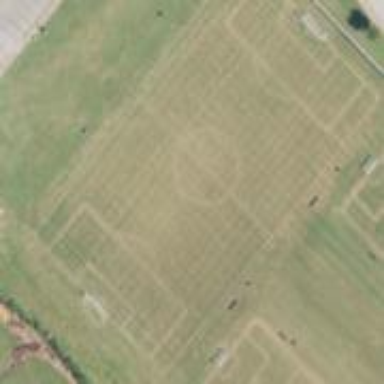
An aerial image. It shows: Soccer pitch with grass surface for leisure and sports.